Question: I need to change existing xml in order to make an excel table from it.
My xml that needs to be changed:
'''
<rows>
<row>
<cell image="blank.gif">Row1</cell>
<cell>1</cell>
<cell>2</cell>
<cell>3</cell>
<cell>4</cell>
<cell>5</cell>
<cell>6</cell>
<cell>7</cell>
<row>
<cell image="blank.gif">Row1_1</cell>
<cell>8</cell>
<cell>9</cell>
<cell>10</cell>
<cell>11</cell>
<cell>12</cell>
<cell>13</cell>
<cell>14</cell>
</row>
<row>
<cell image="blank.gif">Row1_2</cell>
<cell>15</cell>
<cell>16</cell>
<cell>17</cell>
<cell>18</cell>
<cell>19</cell>
<cell>20</cell>
<cell>21</cell>
</row>
</row>
<row>
<cell image="blank.gif">Row2</cell>
<cell>22</cell>
<cell>23</cell>
<cell>24</cell>
<cell>25</cell>
<cell>26</cell>
<cell>27</cell>
<cell>28</cell>
</row>
</rows>
'''
My current XSLT:
'''
<?xml version="1.0" encoding="utf-8"?>
<xsl:stylesheet version="1.0" xmlns:xsl="http://www.w3.org/1999/XSL/Transform"
xmlns:msxsl="urn:schemas-microsoft-com:xslt" exclude-result-prefixes="msxsl">
<xsl:output method="xml" indent="yes"/>
<xsl:template match="rows">
<xsl:element name="sheetData">
<xsl:apply-templates select="row"></xsl:apply-templates>
</xsl:element>
</xsl:template>
<xsl:template match="row">
<xsl:variable name="rowID">
<xsl:number value="position()" format="1"/>
</xsl:variable>
<xsl:element name="row">
<xsl:attribute name="r">
<xsl:value-of select="$rowID"/>
</xsl:attribute>
<xsl:for-each select="*">
<xsl:element name="c">
<xsl:variable name="colID">
<xsl:number value="position()" format="A"/>
</xsl:variable>
<xsl:attribute name="r">
<xsl:value-of select="concat(string($colID),string($rowID))"/>
</xsl:attribute>
<xsl:attribute name="t">
<xsl:text>inlineStr</xsl:text>
</xsl:attribute>
<xsl:element name="is">
<xsl:element name="t">
<xsl:value-of select="."/>
</xsl:element>
</xsl:element>
</xsl:element>
</xsl:for-each>
</xsl:element>
</xsl:template>
</xsl:stylesheet>
'''
My output from the transformations:
'''
<sheetData>
<row r="1">
<c r="A1" t="inlineStr">
<is>
<t>Row1</t>
</is>
</c>
<c r="B1" t="inlineStr">
<is>
<t>1</t>
</is>
</c>
<c r="C1" t="inlineStr">
<is>
<t>2</t>
</is>
</c>
<c r="D1" t="inlineStr">
<is>
<t>3</t>
</is>
</c>
<c r="E1" t="inlineStr">
<is>
<t>4</t>
</is>
</c>
<c r="F1" t="inlineStr">
<is>
<t>5</t>
</is>
</c>
<c r="G1" t="inlineStr">
<is>
<t>6</t>
</is>
</c>
<c r="H1" t="inlineStr">
<is>
<t>7</t>
</is>
</c>
<c r="I1" t="inlineStr">
<is>
<t>Row1_1891011121314</t>
</is>
</c>
<c r="J1" t="inlineStr">
<is>
<t>Row1_215161718192021</t>
</is>
</c>
</row>
<row r="2">
<c r="A2" t="inlineStr">
<is>
<t>Row2</t>
</is>
</c>
<c r="B2" t="inlineStr">
<is>
<t>22</t>
</is>
</c>
<c r="C2" t="inlineStr">
<is>
<t>23</t>
</is>
</c>
<c r="D2" t="inlineStr">
<is>
<t>24</t>
</is>
</c>
<c r="E2" t="inlineStr">
<is>
<t>25</t>
</is>
</c>
<c r="F2" t="inlineStr">
<is>
<t>26</t>
</is>
</c>
<c r="G2" t="inlineStr">
<is>
<t>27</t>
</is>
</c>
<c r="H2" t="inlineStr">
<is>
<t>28</t>
</is>
</c>
</row>
</sheetData>
'''
And a screenshot from the generated excel document:

So my problem is the nested rows i need to show them exactly like Row1 and Row2
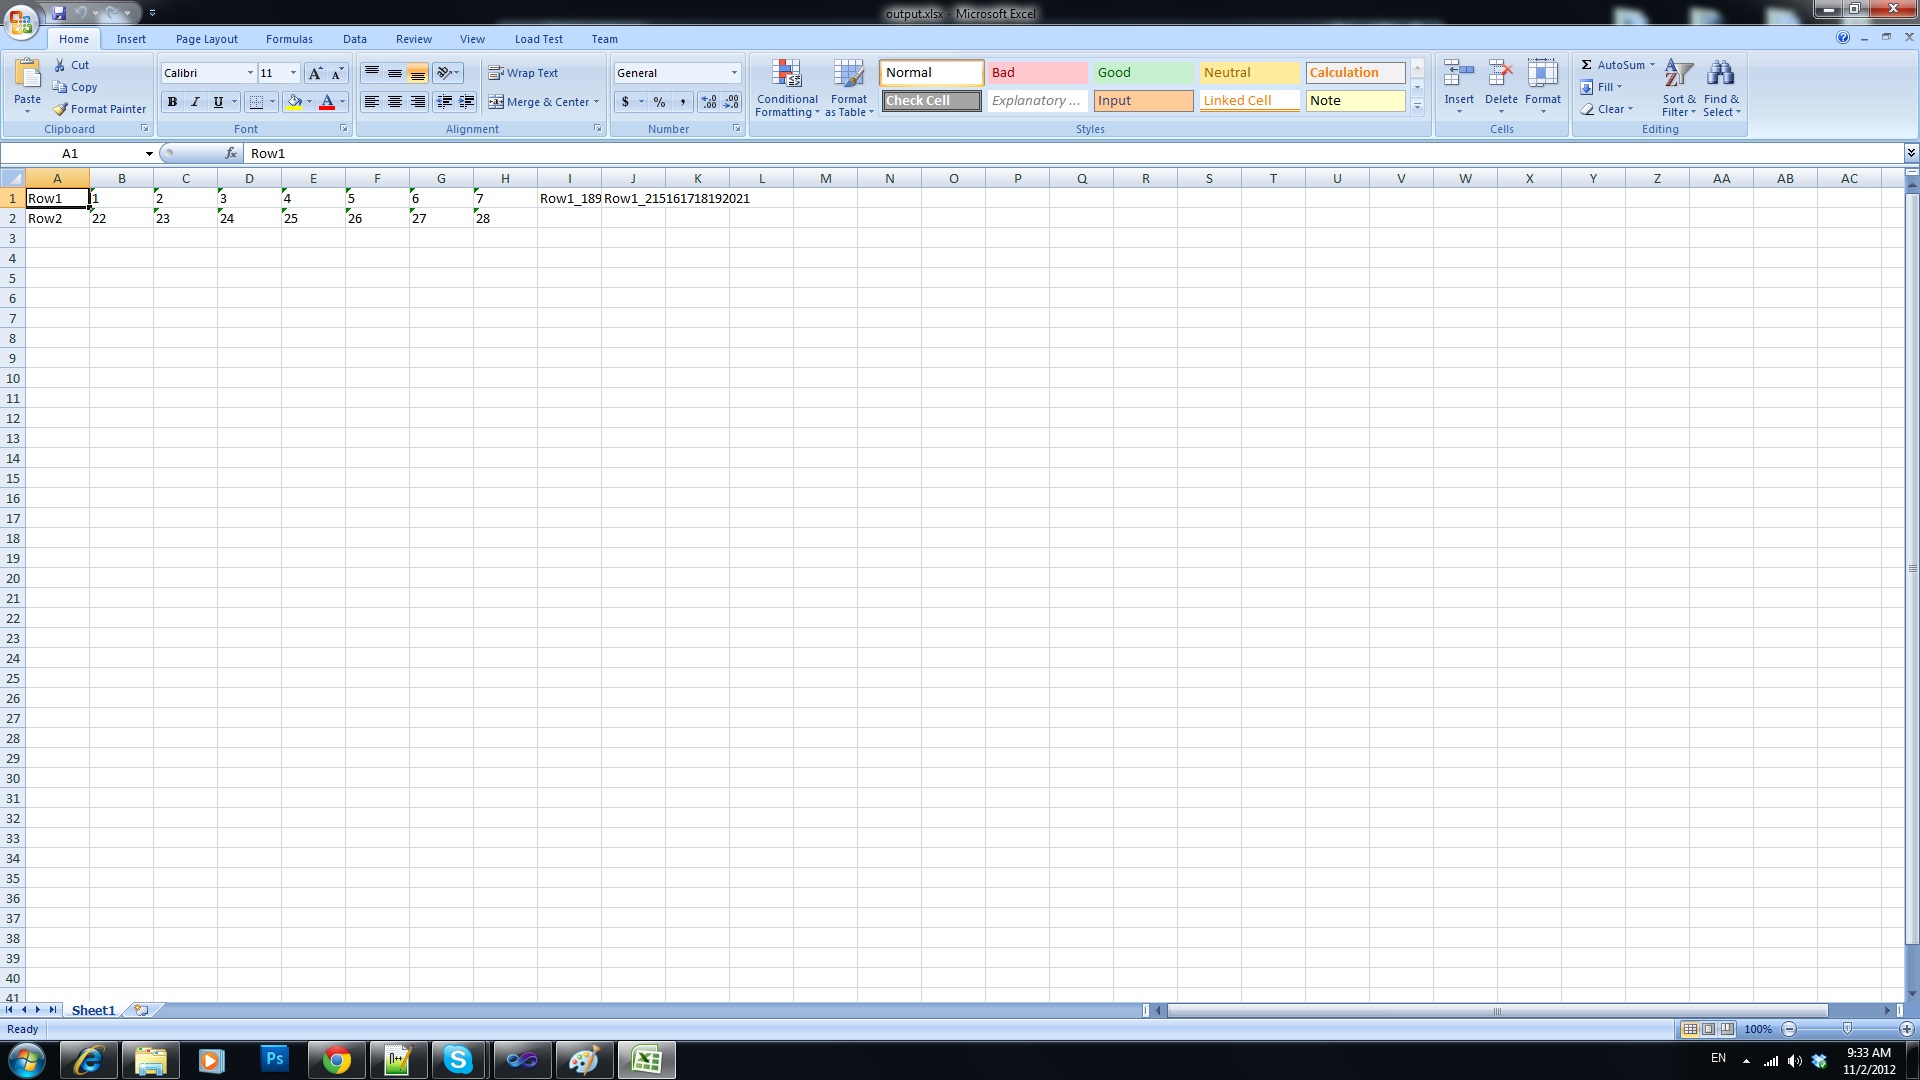
Answer: I think what you are saying is that you want a separate row in the output for each in the input XML, even though the row elements are nested.
To start with then, you need to replace this line
'''
<xsl:for-each select="*">
'''
With this...
'''
<xsl:for-each select="cell">
'''
This will ensure only the elements are output in the current row, and the nested elements won't be processed.
Then, after you have created the element with just the elements, you can look for the nested elements to output these
'''
<row>
<!-- Process Cells -->
</row>
<xsl:apply-templates select="row"/>
'''
Do note there is no real need to use to output static named elements, just write out the element directly. Your code can also be tidied up by making use of Attribute Value Templates to create attributes, rather than using
Try the following XSLT:
'''
<xsl:stylesheet version="1.0" xmlns:xsl="http://www.w3.org/1999/XSL/Transform">
<xsl:output method="xml" indent="yes"/>
<xsl:template match="rows">
<sheetData>
<xsl:apply-templates select="row"/>
</sheetData>
</xsl:template>
<xsl:template match="row">
<xsl:variable name="rowID">
<xsl:number level="any" format="1"/>
</xsl:variable>
<row r="{$rowID}">
<xsl:for-each select="cell">
<xsl:variable name="colID">
<xsl:number value="position()" format="A"/>
</xsl:variable>
<c t="inlineStr" r="{string($colID)}{string($rowID)}">
<is>
<t>
<xsl:value-of select="."/>
</t>
</is>
</c>
</xsl:for-each>
</row>
<xsl:apply-templates select="row"/>
</xsl:template>
</xsl:stylesheet>
'''
When applied to your XML, the following is output
'''
<sheetData>
<row r="1">
<c t="inlineStr" r="A1">
<is>
<t>Row1</t>
</is>
</c>
<c t="inlineStr" r="B1">
<is>
<t>1</t>
</is>
</c>
<c t="inlineStr" r="C1">
<is>
<t>2</t>
</is>
</c>
<c t="inlineStr" r="D1">
<is>
<t>3</t>
</is>
</c>
<c t="inlineStr" r="E1">
<is>
<t>4</t>
</is>
</c>
<c t="inlineStr" r="F1">
<is>
<t>5</t>
</is>
</c>
<c t="inlineStr" r="G1">
<is>
<t>6</t>
</is>
</c>
<c t="inlineStr" r="H1">
<is>
<t>7</t>
</is>
</c>
</row>
<row r="2">
<c t="inlineStr" r="A2">
<is>
<t>Row1_1</t>
</is>
</c>
<c t="inlineStr" r="B2">
<is>
<t>8</t>
</is>
</c>
<c t="inlineStr" r="C2">
<is>
<t>9</t>
</is>
</c>
<c t="inlineStr" r="D2">
<is>
<t>10</t>
</is>
</c>
<c t="inlineStr" r="E2">
<is>
<t>11</t>
</is>
</c>
<c t="inlineStr" r="F2">
<is>
<t>12</t>
</is>
</c>
<c t="inlineStr" r="G2">
<is>
<t>13</t>
</is>
</c>
<c t="inlineStr" r="H2">
<is>
<t>14</t>
</is>
</c>
</row>
<row r="3">
<c t="inlineStr" r="A3">
<is>
<t>Row1_2</t>
</is>
</c>
<c t="inlineStr" r="B3">
<is>
<t>15</t>
</is>
</c>
<c t="inlineStr" r="C3">
<is>
<t>16</t>
</is>
</c>
<c t="inlineStr" r="D3">
<is>
<t>17</t>
</is>
</c>
<c t="inlineStr" r="E3">
<is>
<t>18</t>
</is>
</c>
<c t="inlineStr" r="F3">
<is>
<t>19</t>
</is>
</c>
<c t="inlineStr" r="G3">
<is>
<t>20</t>
</is>
</c>
<c t="inlineStr" r="H3">
<is>
<t>21</t>
</is>
</c>
</row>
<row r="4">
<c t="inlineStr" r="A4">
<is>
<t>Row2</t>
</is>
</c>
<c t="inlineStr" r="B4">
<is>
<t>22</t>
</is>
</c>
<c t="inlineStr" r="C4">
<is>
<t>23</t>
</is>
</c>
<c t="inlineStr" r="D4">
<is>
<t>24</t>
</is>
</c>
<c t="inlineStr" r="E4">
<is>
<t>25</t>
</is>
</c>
<c t="inlineStr" r="F4">
<is>
<t>26</t>
</is>
</c>
<c t="inlineStr" r="G4">
<is>
<t>27</t>
</is>
</c>
<c t="inlineStr" r="H4">
<is>
<t>28</t>
</is>
</c>
</row>
</sheetData>
'''